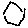
Label: hexagon